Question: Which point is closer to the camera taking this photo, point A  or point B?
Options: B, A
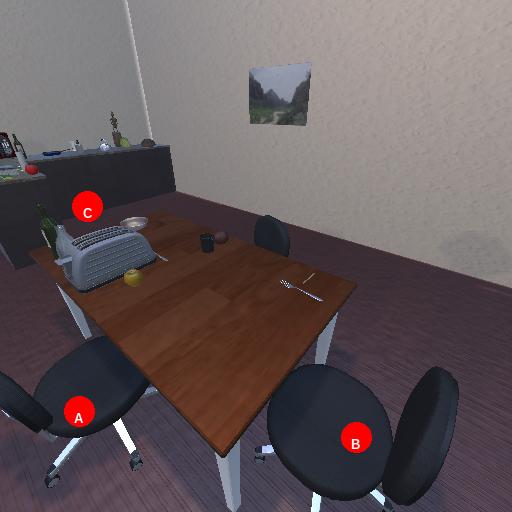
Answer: B